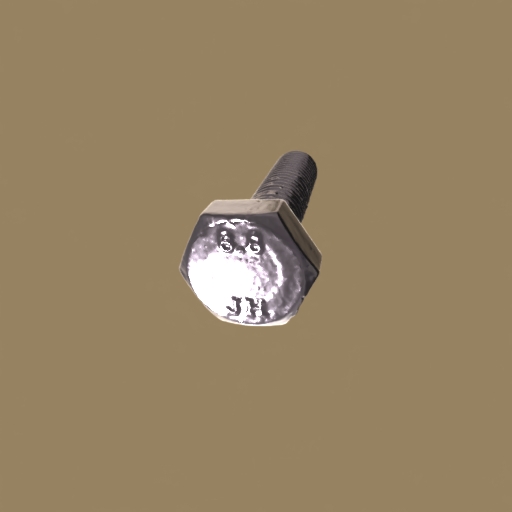
Label: bolt